Question: Is there any option or command line available to format (erase all data)ActiveMQ server like hdfs node format?

I have deleted the all Queues in ActiveMQ but still is has consumer 47% , how can format all data ?
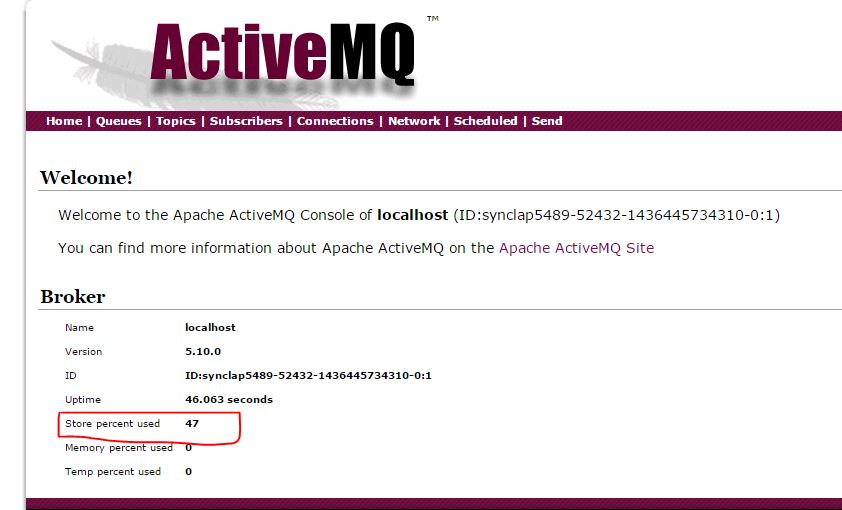
Answer: Simple answer: Remove the kahadb folder pointed out by your persistence configuration and restart ActiveMQ. It will be recreated on startup if not present.
Longer answer: As long as there is a message or something going on, ActiveMQ will lock transaction log files where that message is. The log files will be cleaned up with some interval when there are no unconsumed messages within them. That might include unconsumed messages in durable subscriptions and other things.
You can also set the broker attribute 'deleteAllMessagesOnStartup' in configuration and restart. That can be useful in some situations.